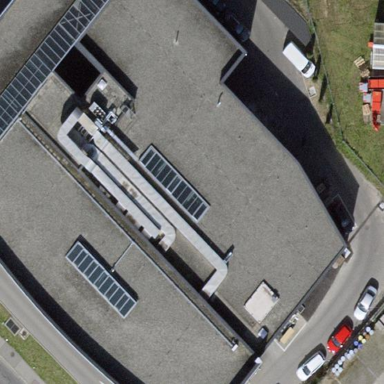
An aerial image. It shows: Building that houses car shop.